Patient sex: M
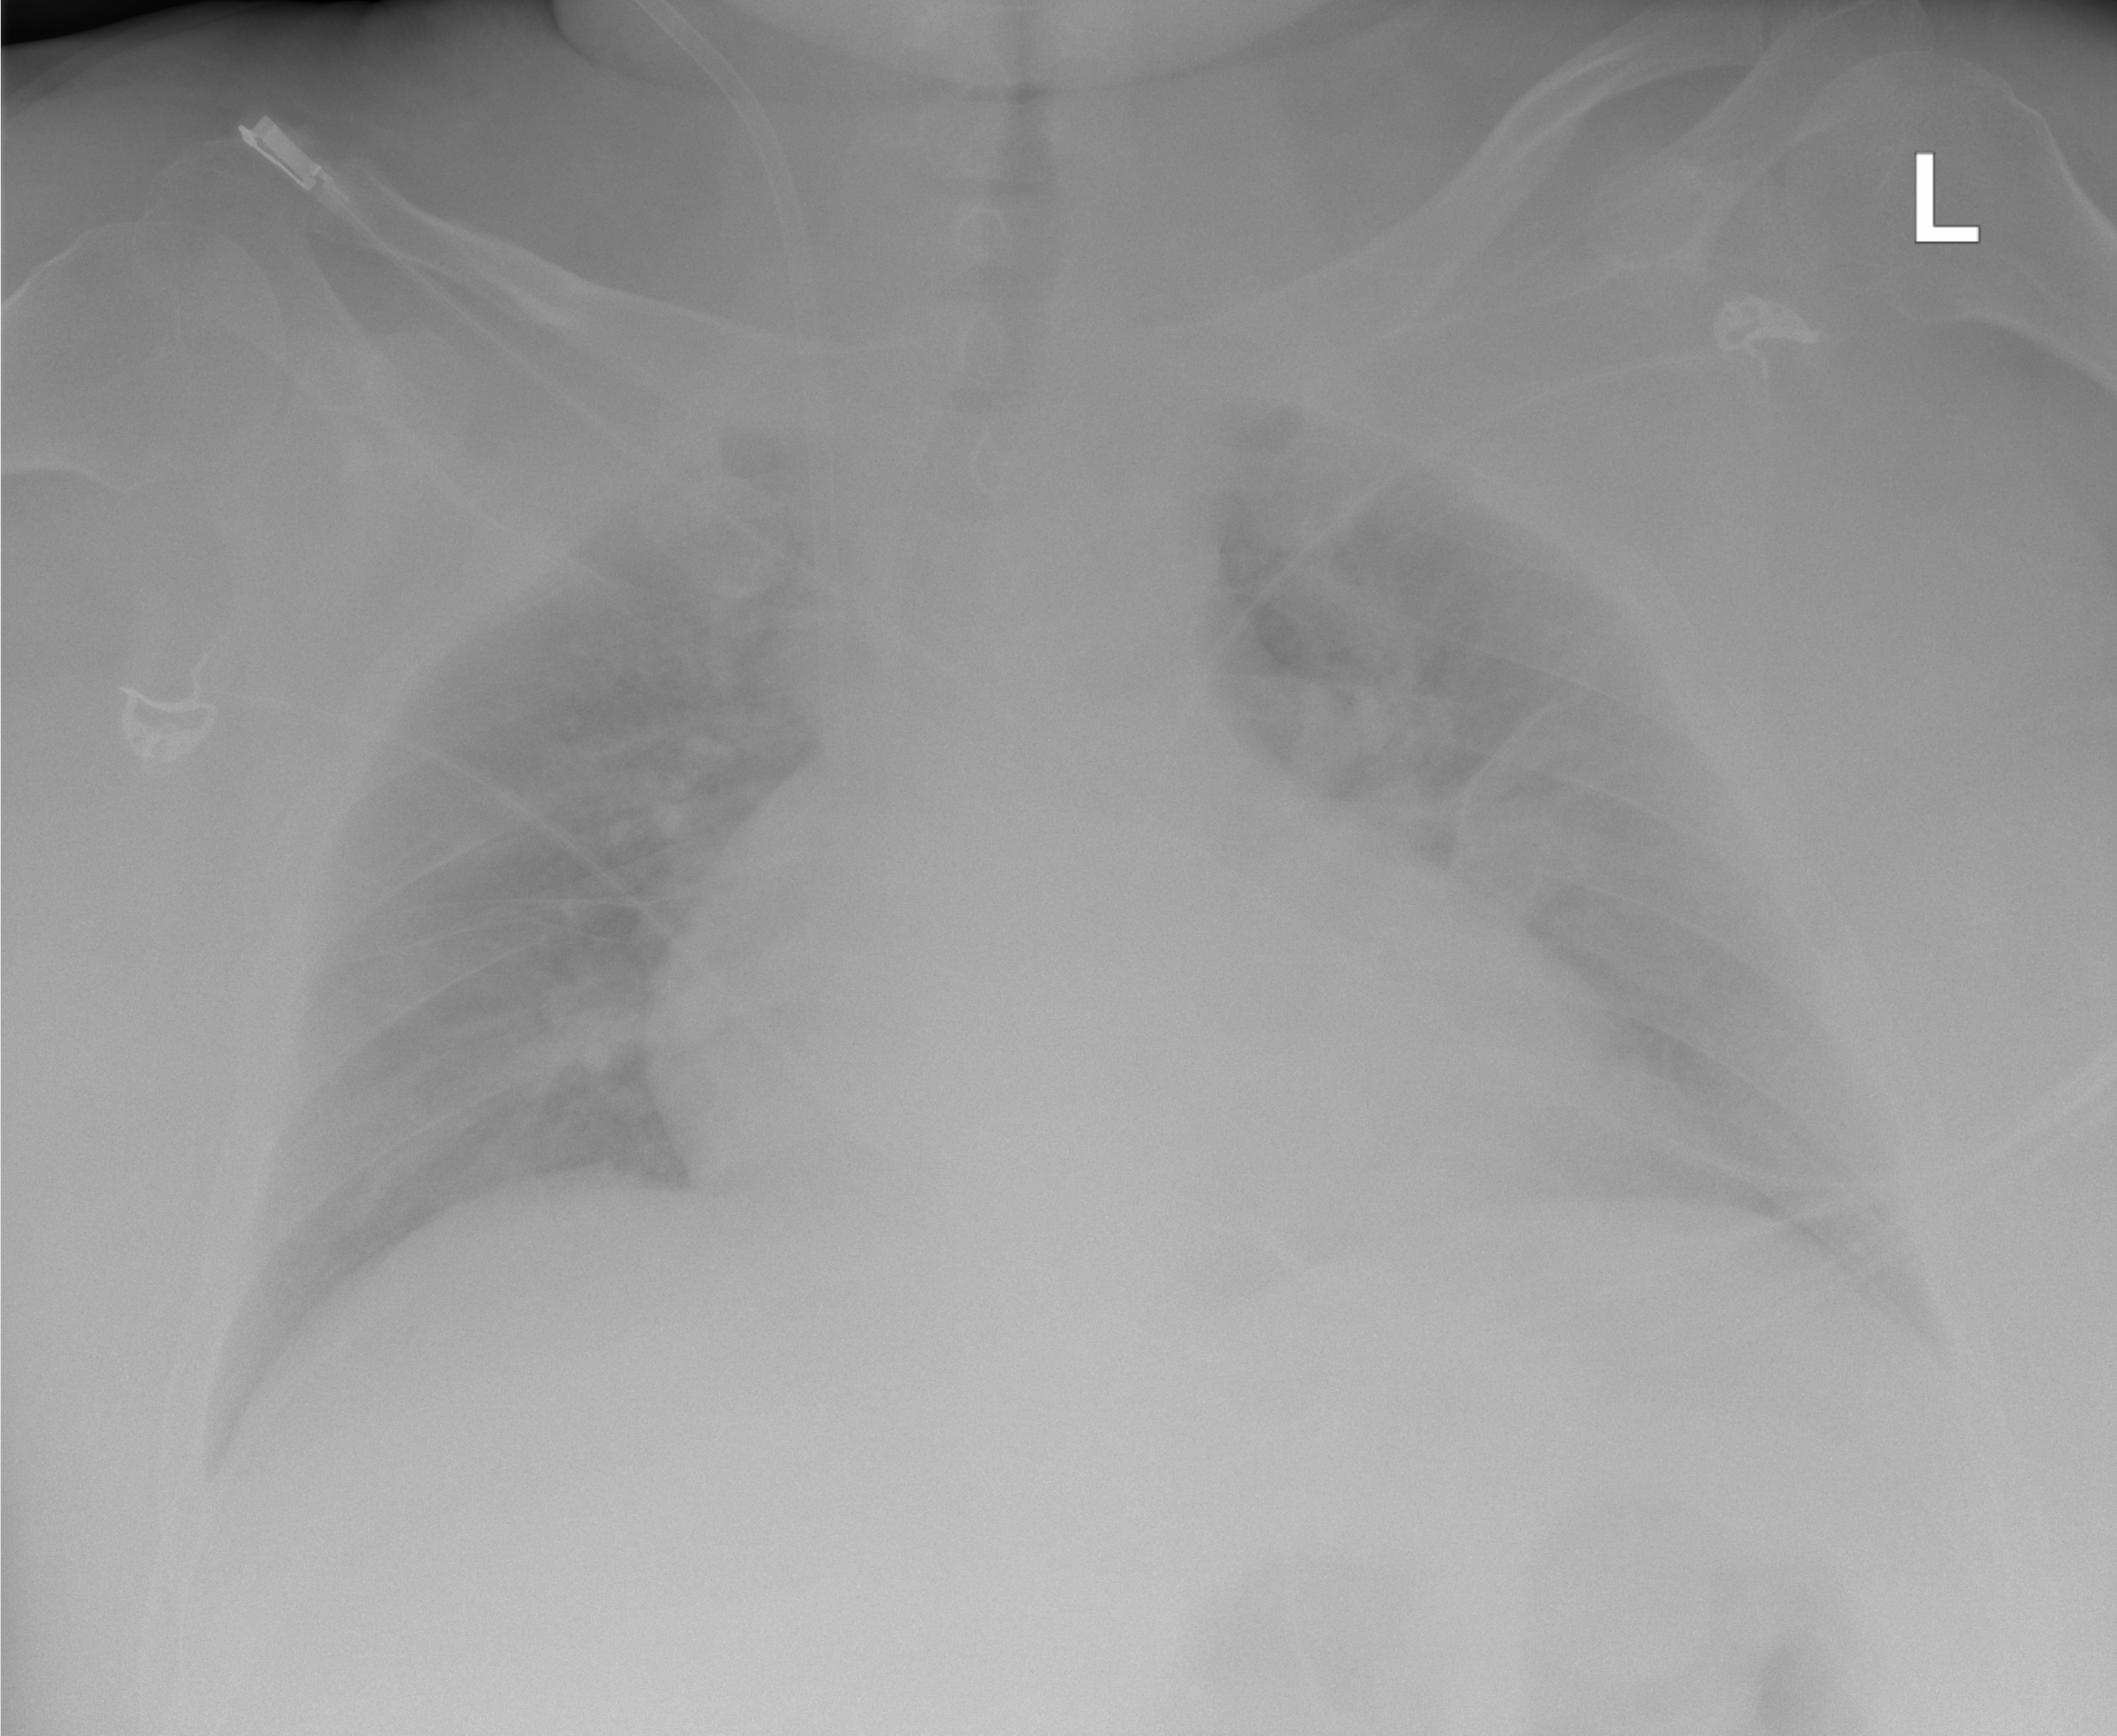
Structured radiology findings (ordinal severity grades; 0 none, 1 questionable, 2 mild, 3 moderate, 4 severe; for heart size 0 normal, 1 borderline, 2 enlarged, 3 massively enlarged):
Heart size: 1
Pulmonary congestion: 0
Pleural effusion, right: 0
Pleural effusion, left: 0
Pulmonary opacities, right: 0
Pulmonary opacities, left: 1
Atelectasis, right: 0
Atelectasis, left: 2